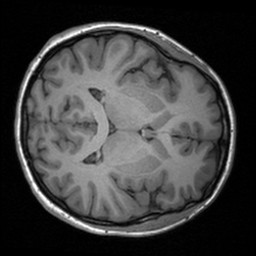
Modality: T1w
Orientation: axial
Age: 25
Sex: female
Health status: healthy
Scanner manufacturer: siemens
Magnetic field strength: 3 T
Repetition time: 1.9 s
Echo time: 0.00226 s